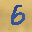
Label: 6